Question: The app I am currently working on requires the use of Configuration Profiles in order to connect to a server to download XML. The certificates are distributed in the form of .p12 files, and they can be installed in the settings app in the iPhone like the bottom-left image.
The problem is that all over the internet people are saying that this is impossible.
HOWEVER, <URL>.
It is only reading the Configuration Profiles which is exactly what I need.

I did not have to install them into the Junos Pulse app. Adding them to the system, and launching the app is enough for my profiles to be recognized.
Thanks for your help :)
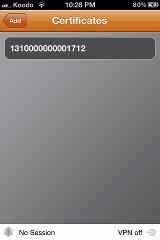
Answer: You won't. Your application is sandboxed, read the <URL>. Developer profiles are not public information for applications to access.